Field crop: maize
Growth stage: 1
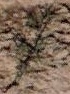
Species: salsola